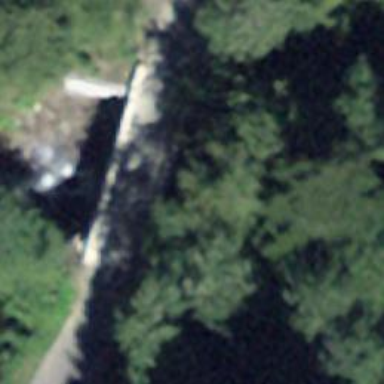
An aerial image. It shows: Unclassified road on bridge.